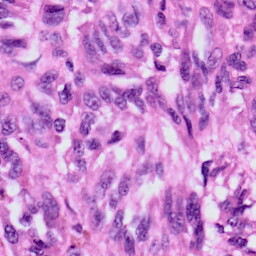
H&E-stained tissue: Skin